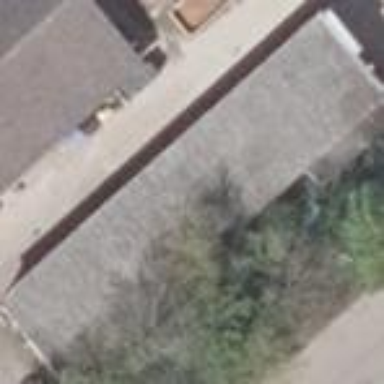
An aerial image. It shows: Warehouse.